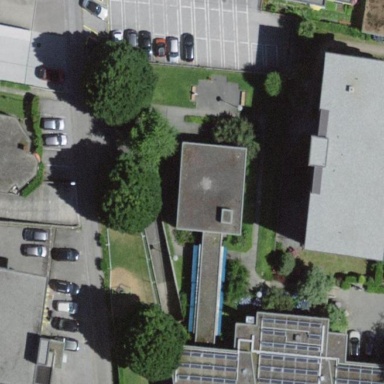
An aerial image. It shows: Part of building.